Interaction volume radius: 10 \u00c5
Interaction volume height: 35 \u00c5
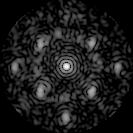
Disorder parameter: 0.4843